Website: crate-barrel
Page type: account-selection
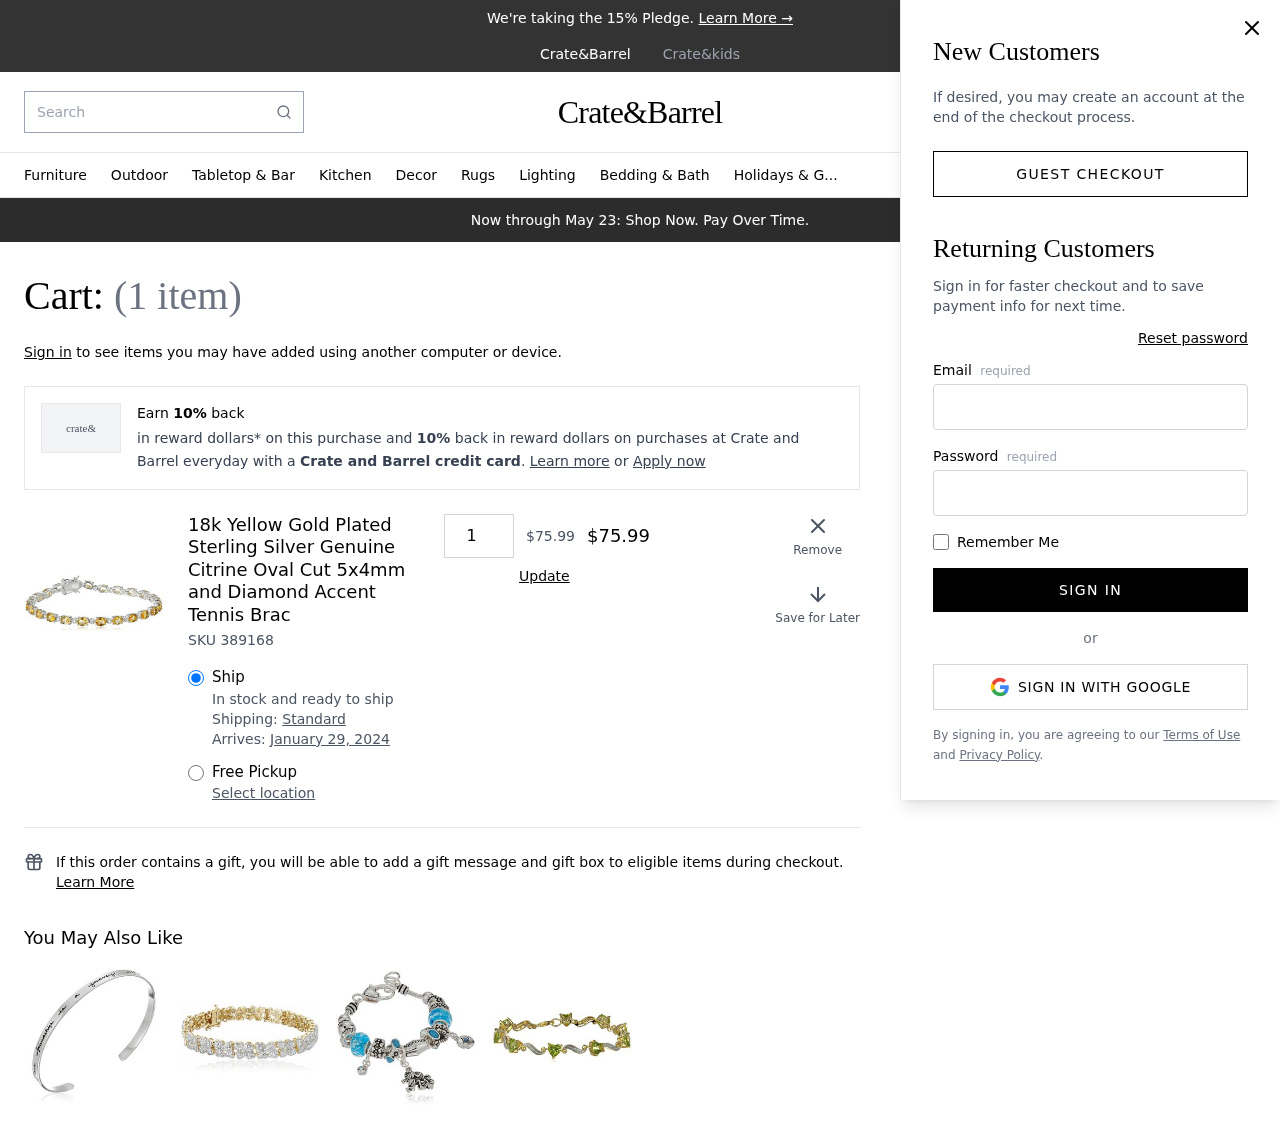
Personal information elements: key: PII_EMAIL
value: loretta_benson@gmail.com
Product elements: key: PRODUCT1_NAME
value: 18k Yellow Gold Plated Sterling Silver Genuine Citrine Oval Cut 5x4mm and Diamond Accent Tennis Brac
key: PRODUCT1_PRICE
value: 75.99
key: PRODUCT1_QUANTITY
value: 1
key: PRODUCT1_SKU
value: SKU 389168
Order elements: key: ORDER_NUM_ITEMS
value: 1
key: ORDER_DELIVERY_DATE
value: January 29, 2024
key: ORDER_SUBTOTAL
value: $75.99
Search elements: key: HEADER_SEARCH
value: Search